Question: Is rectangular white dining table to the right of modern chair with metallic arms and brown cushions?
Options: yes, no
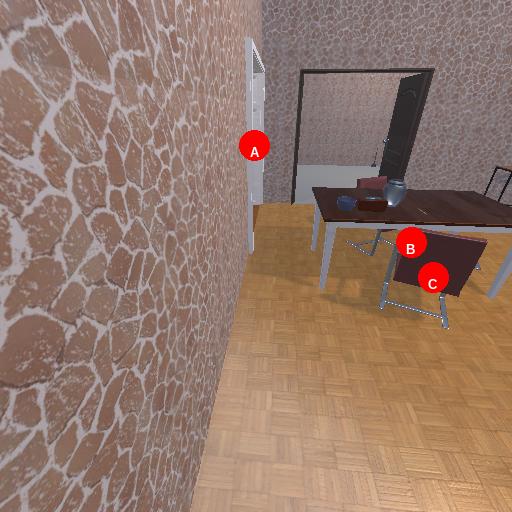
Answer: yes